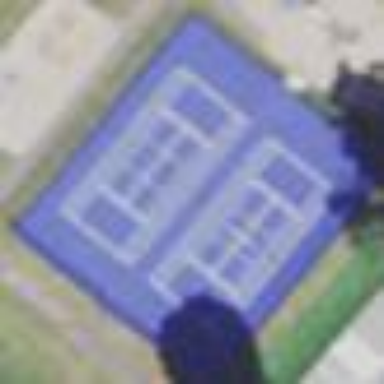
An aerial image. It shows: Tennis court in leisure pitch.